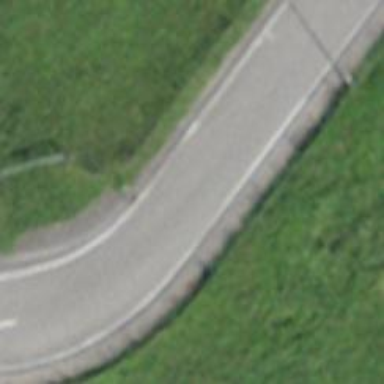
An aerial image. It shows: Unclassified road with asphalt surface.